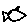
Label: fish